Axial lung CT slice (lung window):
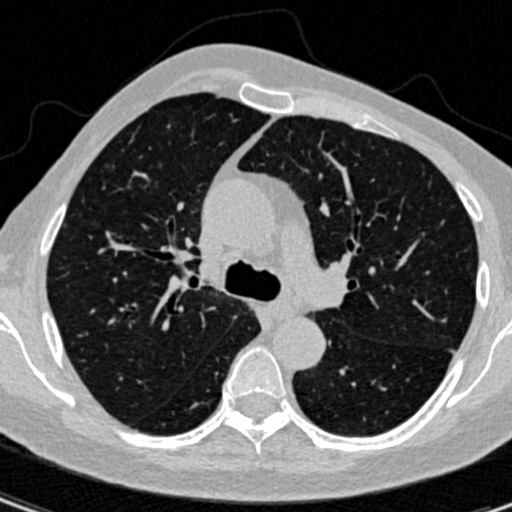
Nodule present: no